Field crop: maize
Growth stage: 2
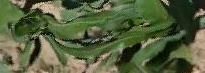
Species: maize